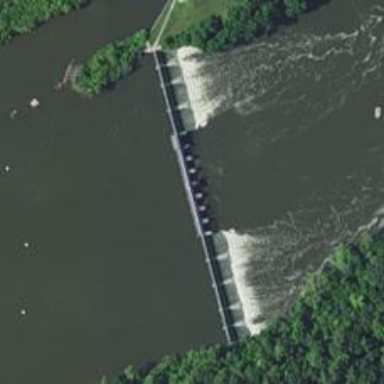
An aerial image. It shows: Dam across waterway.